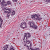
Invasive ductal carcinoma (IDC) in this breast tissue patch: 0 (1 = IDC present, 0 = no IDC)